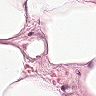
Metastatic tissue present: no